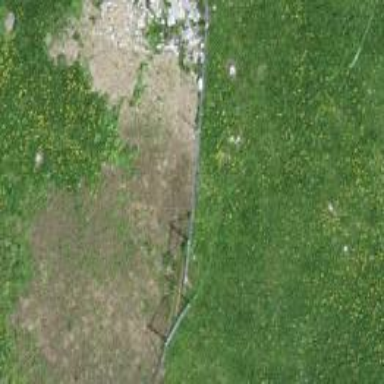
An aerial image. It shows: Wall barrier.